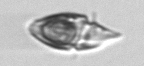
Label: Amphidinium